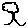
Label: tree